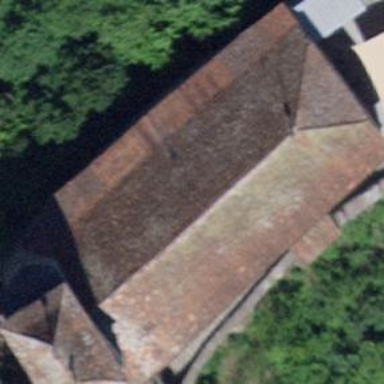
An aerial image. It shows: Church which is place of worship.